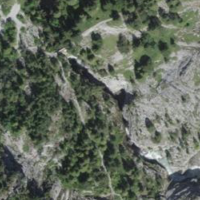
EUNIS habitat code: 32
Species observed at this site:
Tussilago farfara
Polystichum lonchitis
Epipactis atrorubens